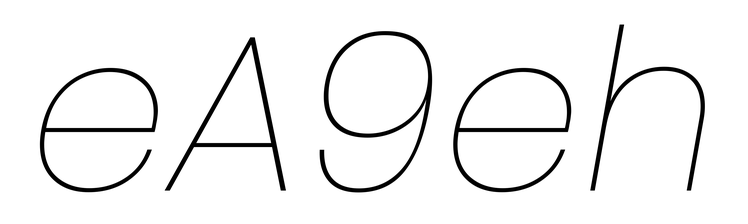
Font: Poppins-ThinItalic